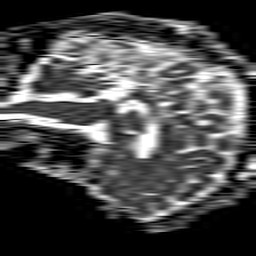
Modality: ADC
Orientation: sagittal
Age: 44
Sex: male
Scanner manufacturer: philips
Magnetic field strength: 1.5 T
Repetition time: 4.6 s
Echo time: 0.08631 s